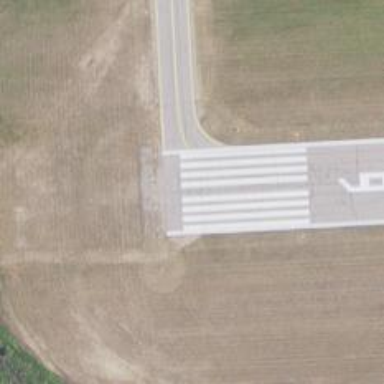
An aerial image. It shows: Runway surface made of asphalt at airport.